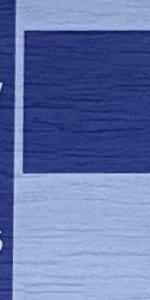
Label: Empty